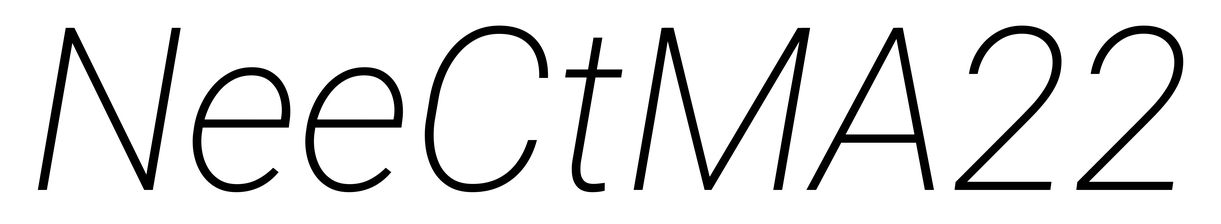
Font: Roboto-Italic_ExtraLight_Italic